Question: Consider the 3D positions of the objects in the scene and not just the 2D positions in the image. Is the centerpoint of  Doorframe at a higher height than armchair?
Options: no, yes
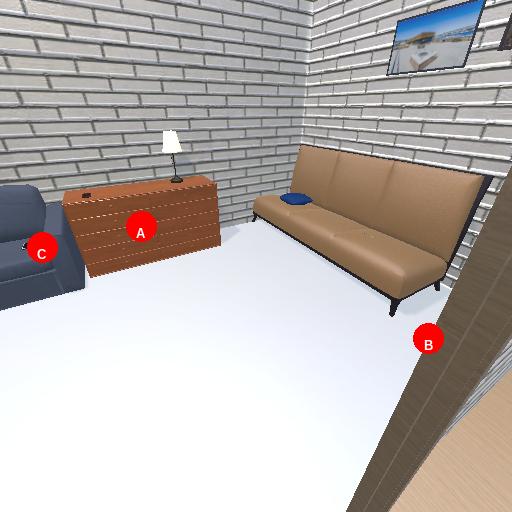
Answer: no